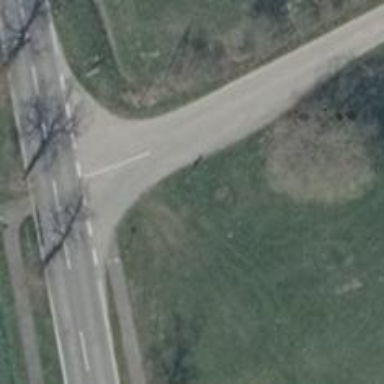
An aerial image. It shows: Road with "give way" sign.